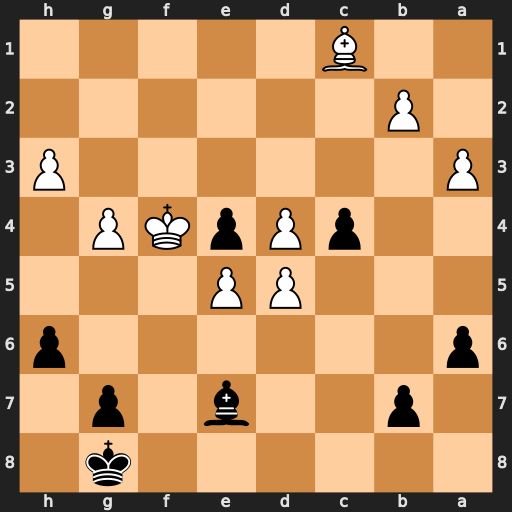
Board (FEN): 6k1/1p2b1p1/p6p/3PP3/2pPpKP1/P6P/1P6/2B5
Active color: b
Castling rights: -
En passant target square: -
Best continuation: Bg5+ Kxe4 Bxc1